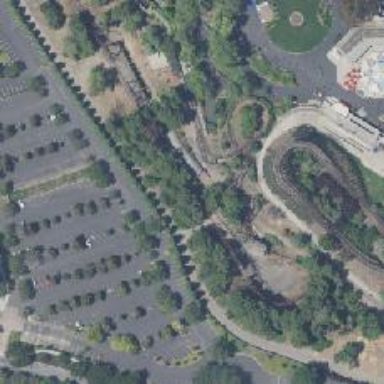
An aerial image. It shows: Thrilling roller coaster attraction.